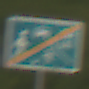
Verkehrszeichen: EndeVerkehrsberuhigterBereich
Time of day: MorningAfternoon
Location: Outdoor (Nature)
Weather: PartlyCloudy
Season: NotSpecified
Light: Natural